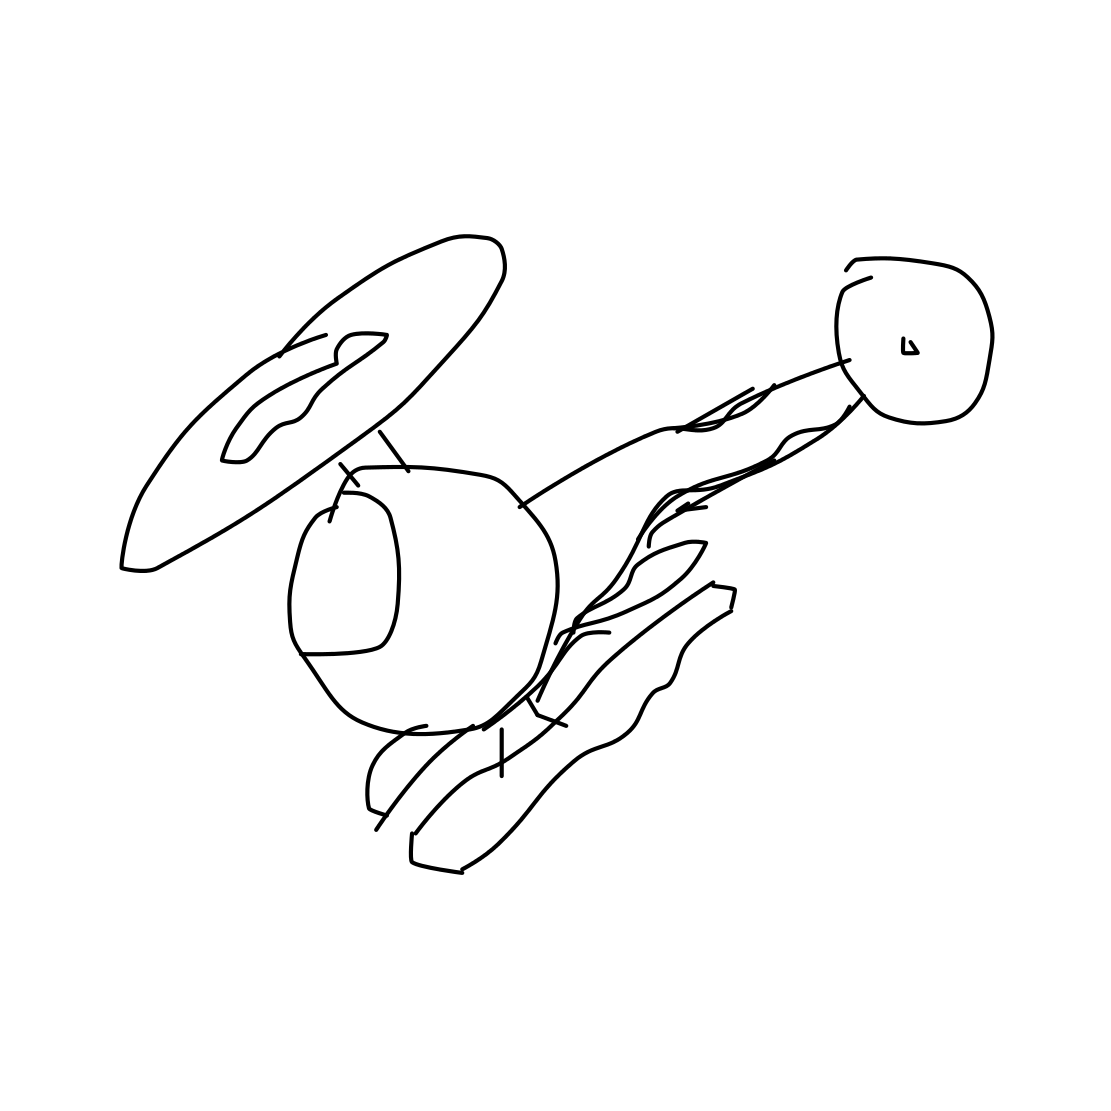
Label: helicopter